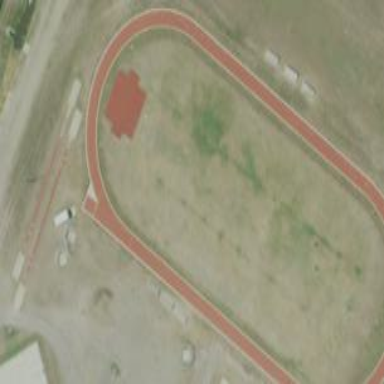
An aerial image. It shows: Track in leisure land.